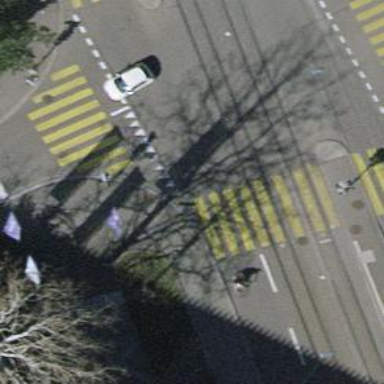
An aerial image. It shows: Crossing with traffic signals and zebra markings.